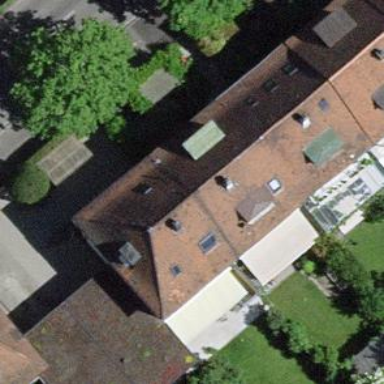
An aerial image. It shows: Terrace building.